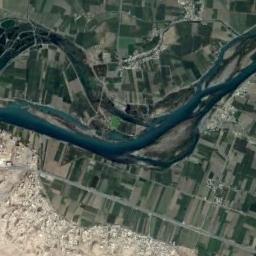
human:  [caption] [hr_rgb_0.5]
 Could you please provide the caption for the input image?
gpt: Many neat places are near the river .

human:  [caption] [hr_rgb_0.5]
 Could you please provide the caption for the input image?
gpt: A curvy turquoise river with several small islands on both sides, With green and tan mixed fields on both sides, And large buildings .

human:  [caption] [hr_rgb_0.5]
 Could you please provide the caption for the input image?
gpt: The deep blue river with some channel bars goes through the farmland .

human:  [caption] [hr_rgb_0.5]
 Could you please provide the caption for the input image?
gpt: The river goes through bare land and green farmland .

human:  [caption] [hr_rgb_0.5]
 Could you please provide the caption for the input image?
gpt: There are many farmlands around the river .